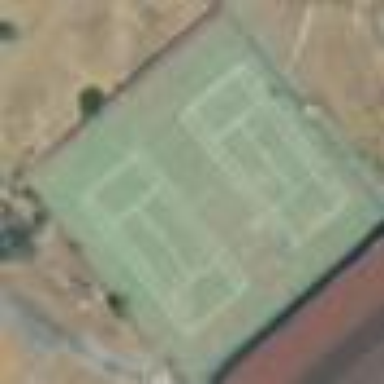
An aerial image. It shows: Tennis court on pitch designated for leisure land.